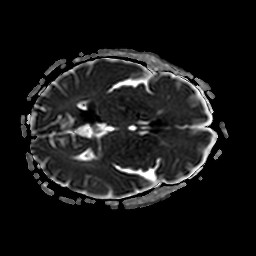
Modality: ADC
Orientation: axial
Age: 57
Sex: female
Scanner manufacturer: philips
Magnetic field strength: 3 T
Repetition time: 3.896 s
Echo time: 0.05978 s